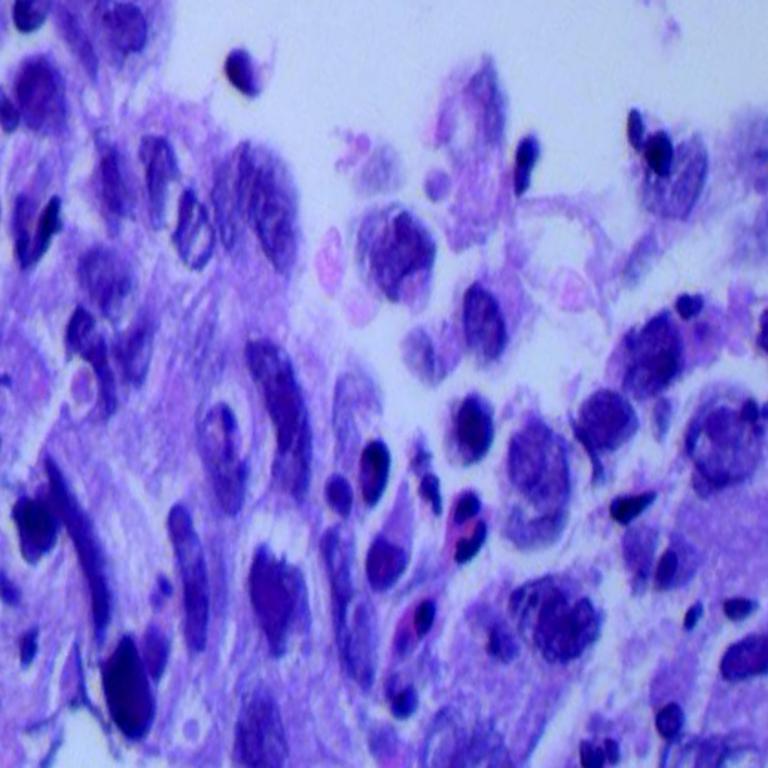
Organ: lung
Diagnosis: adenocarcinomas